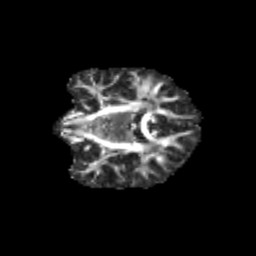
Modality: FA
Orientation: coronal
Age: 11
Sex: female
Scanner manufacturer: siemens
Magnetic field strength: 3 T
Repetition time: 3.8 s
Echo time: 0.07 s